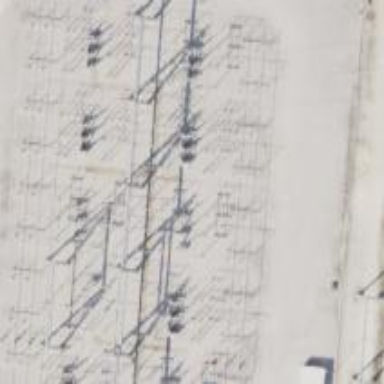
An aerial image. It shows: Switch for power supply.